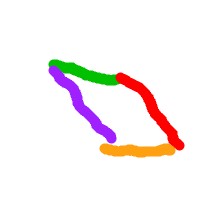
Shape: parallelogram